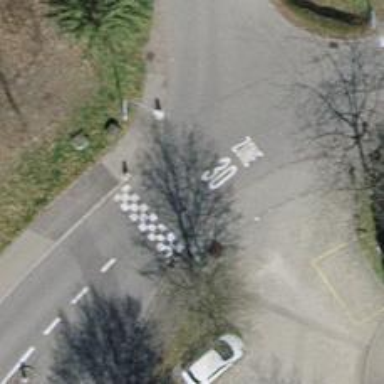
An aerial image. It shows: Traffic hump for calming the traffic.